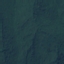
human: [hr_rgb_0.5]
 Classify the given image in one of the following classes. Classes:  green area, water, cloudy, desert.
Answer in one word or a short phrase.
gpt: green area